Question: Okey, so I'm working on a pathfinding program, where I would test various pathfinding algorithms. For this I prefer use a grid control, whereat I can interract with each square, marking them as an obstacle, or a valid path. Here is a picture to demonstrate :

As far as I know, there is no built in control like this in C# WinForms.
The only possible solution that came into my mind is using a picturebox, and divide that into squares, but that would not be what I want. So what would you use here to build this?
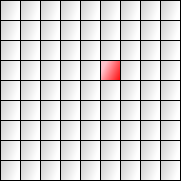
Answer: Well, you could set up a square of panels, then assign each one into a two dimensional array (the array holds a pointer or reference to a panel). therefore creating a xy style grid to test your path finding algorithm on, when the algorithm goes on a certain panel, just change it's color.